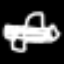
Label: airplane